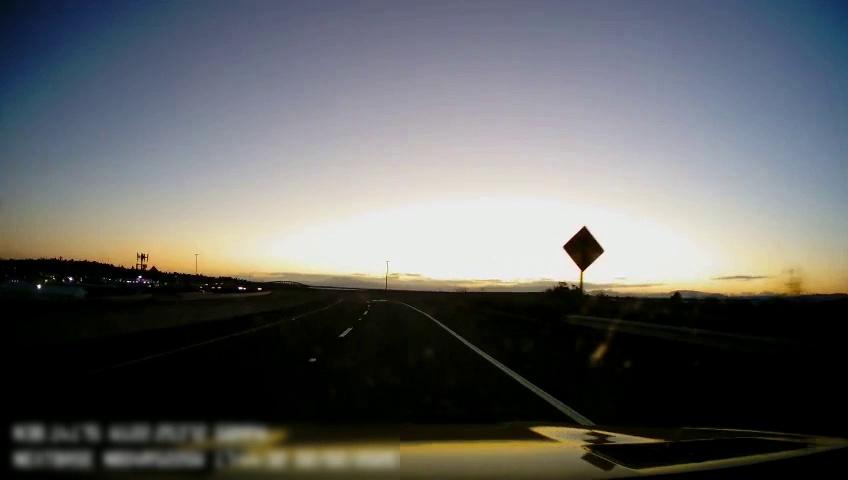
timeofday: Dusk/Dawn/Twilight
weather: Sunny
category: Drivable Space
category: Lanes | Current Lane
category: Lanes | Current Lane
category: Lanes | Current Lane
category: Traffic | Signs